Current action and preconditions to check: trajectory_clear

Your task: For each precondition in the list above, predict whether it will hold at this action.

Consider the current scene as observed from the mobile robot's camera, and analyze the predicted future states of all dynamic agents (e.g., people, animals, vehicles, or any moving entities) within the NEXT SECOND.

IMPORTANT: Only answer "very likely" if you are absolutely certain—based on strong, clear evidence—that a dynamic agent will violate the precondition in the predicted future state. Do NOT answer "very likely" for unlikely, ambiguous, or low-probability risks.

Ask yourself for each precondition: Is there a high probability, with clear and convincing evidence, that the predicted future states of any dynamic agent will interfere with the predicted future state of the currently executing action within the NEXT SECOND, causing that precondition to fail?

Assess the risk level based on these predictions. Use "likely" or "very likely" if motions create a clear risk of interference.

Use "neutral" or "improbable" if agents are nearby but their predicted paths are clearly diverging or non-conflicting.

Failure Risk Categories: "very improbable", "improbable", "neutral", "likely", "very likely"

Answer Format: Output ONLY the probability_of_failure value from these categories: "very improbable", "improbable", "neutral", "likely", "very likely"

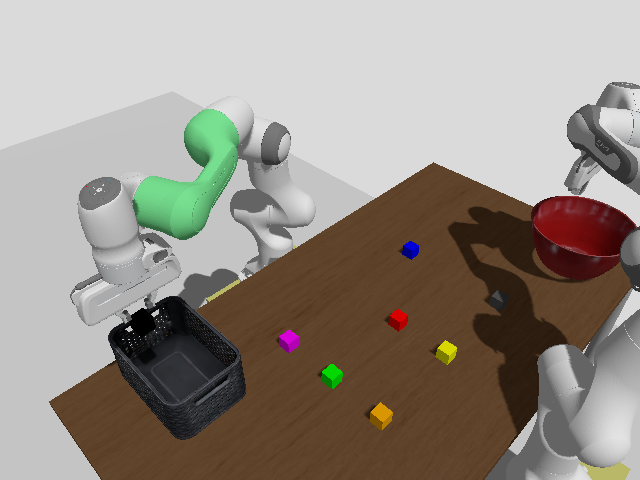

Answer: very improbable